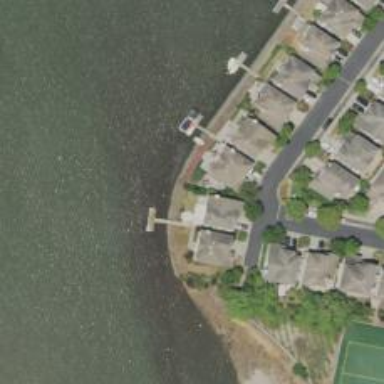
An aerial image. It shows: Dock located along the waterway.